Question: I am trying to show SVG color with multiple color and text on it like shown in this pic

Here is the JSfiddle <URL>.
I am able to create the color but text is not coming
'''
series: [{
name: 'Move',
data: [{
color: '#FF0000',
radius: '112%',
innerRadius: '65%',
y: 60
}]
}, {
name: 'Exercise',
data: [{
color: 'green',
radius: '112%',
innerRadius: '65%',
y: 20
}]
}]
});
'''
Can you please tell me what exactly need to do to resolve this issue
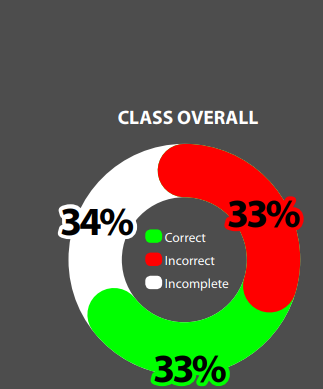
Answer: You can achieve the wanted result by using 'dataLabels' and 'legend' properties:
'''
plotOptions: {
solidgauge: {
...,
dataLabels: {
formatter: function() {
var series = this.series.chart.series,
index = this.series.index;
if (index !== series.length - 1) {
return (this.y - series[index + 1].points[0].y) + '%'
}
return this.y + '%'
}
}
}
}
'''
<URL>
<URL>
<URL>